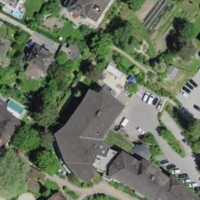
EUNIS habitat code: 55
Species observed at this site:
Geranium sanguineum
Fagus sylvatica
Symphyotrichum ericoides
Leptinotarsa decemlineata